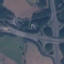
Label: Highway